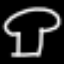
Label: mushroom